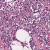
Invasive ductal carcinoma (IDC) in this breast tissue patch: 1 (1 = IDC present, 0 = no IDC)